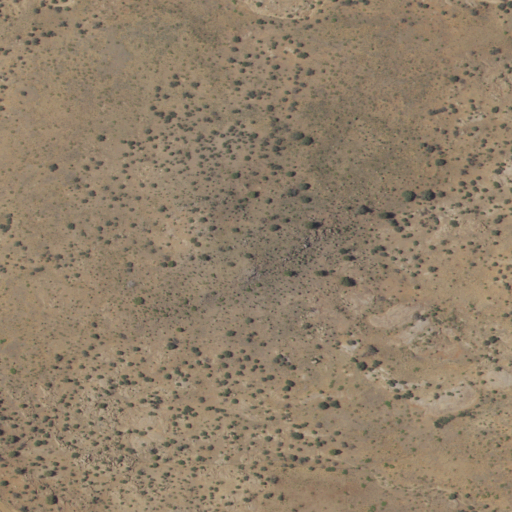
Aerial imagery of mountain in New Mexico named Werney Hill containing grassland and shrub